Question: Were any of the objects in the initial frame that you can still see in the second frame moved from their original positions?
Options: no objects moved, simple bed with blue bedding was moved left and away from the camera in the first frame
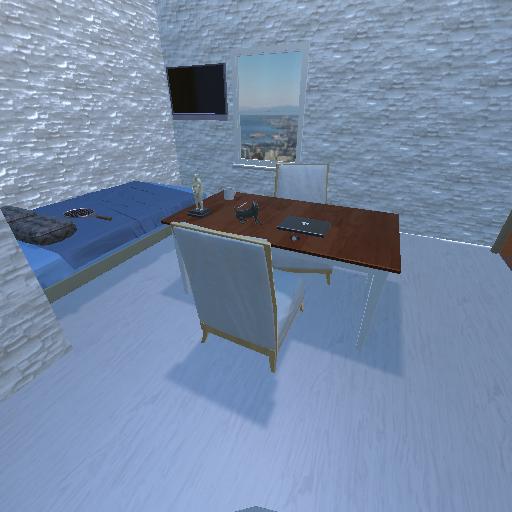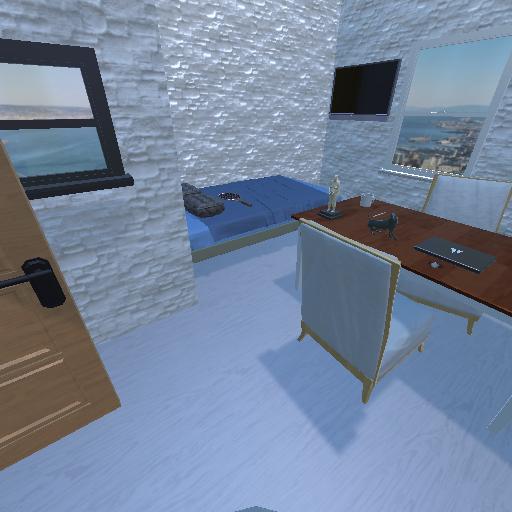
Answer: no objects moved